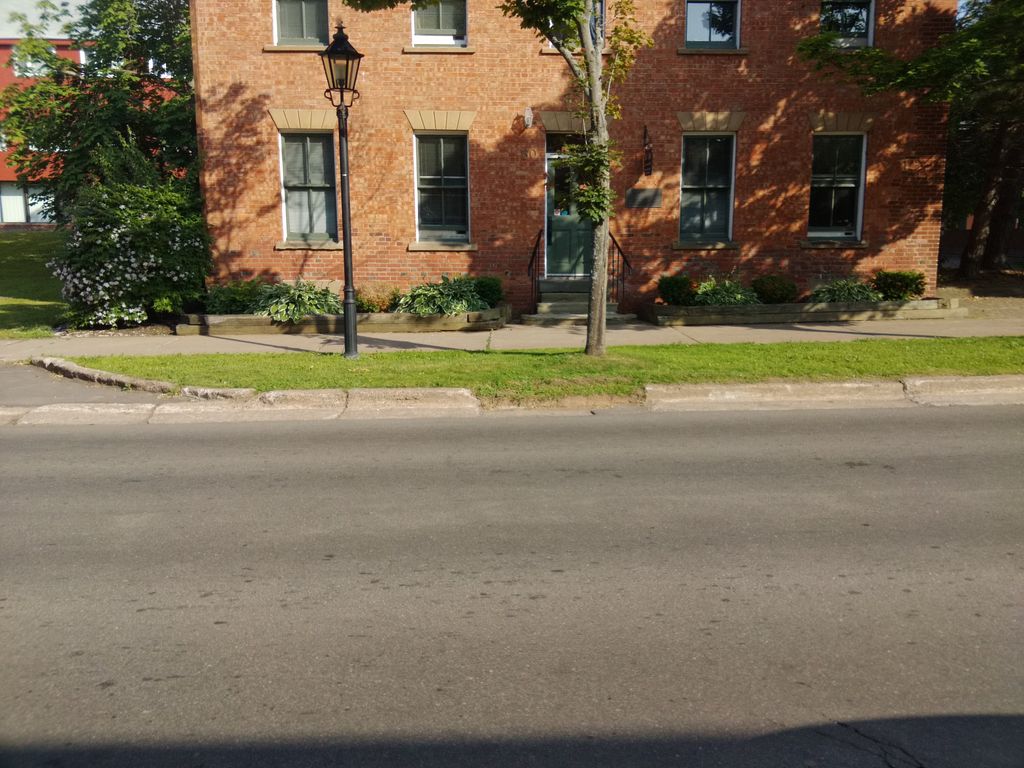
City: charlottetown